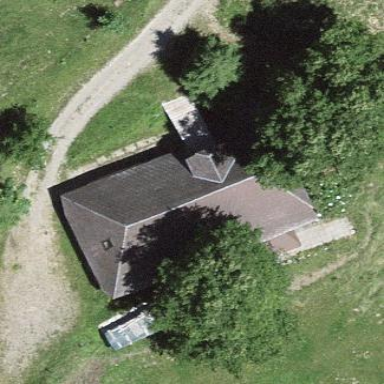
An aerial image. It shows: Farm auxiliary building.